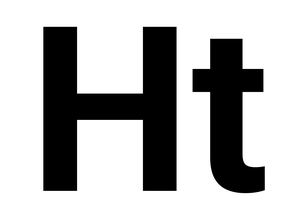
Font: Roboto_Bold